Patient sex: M
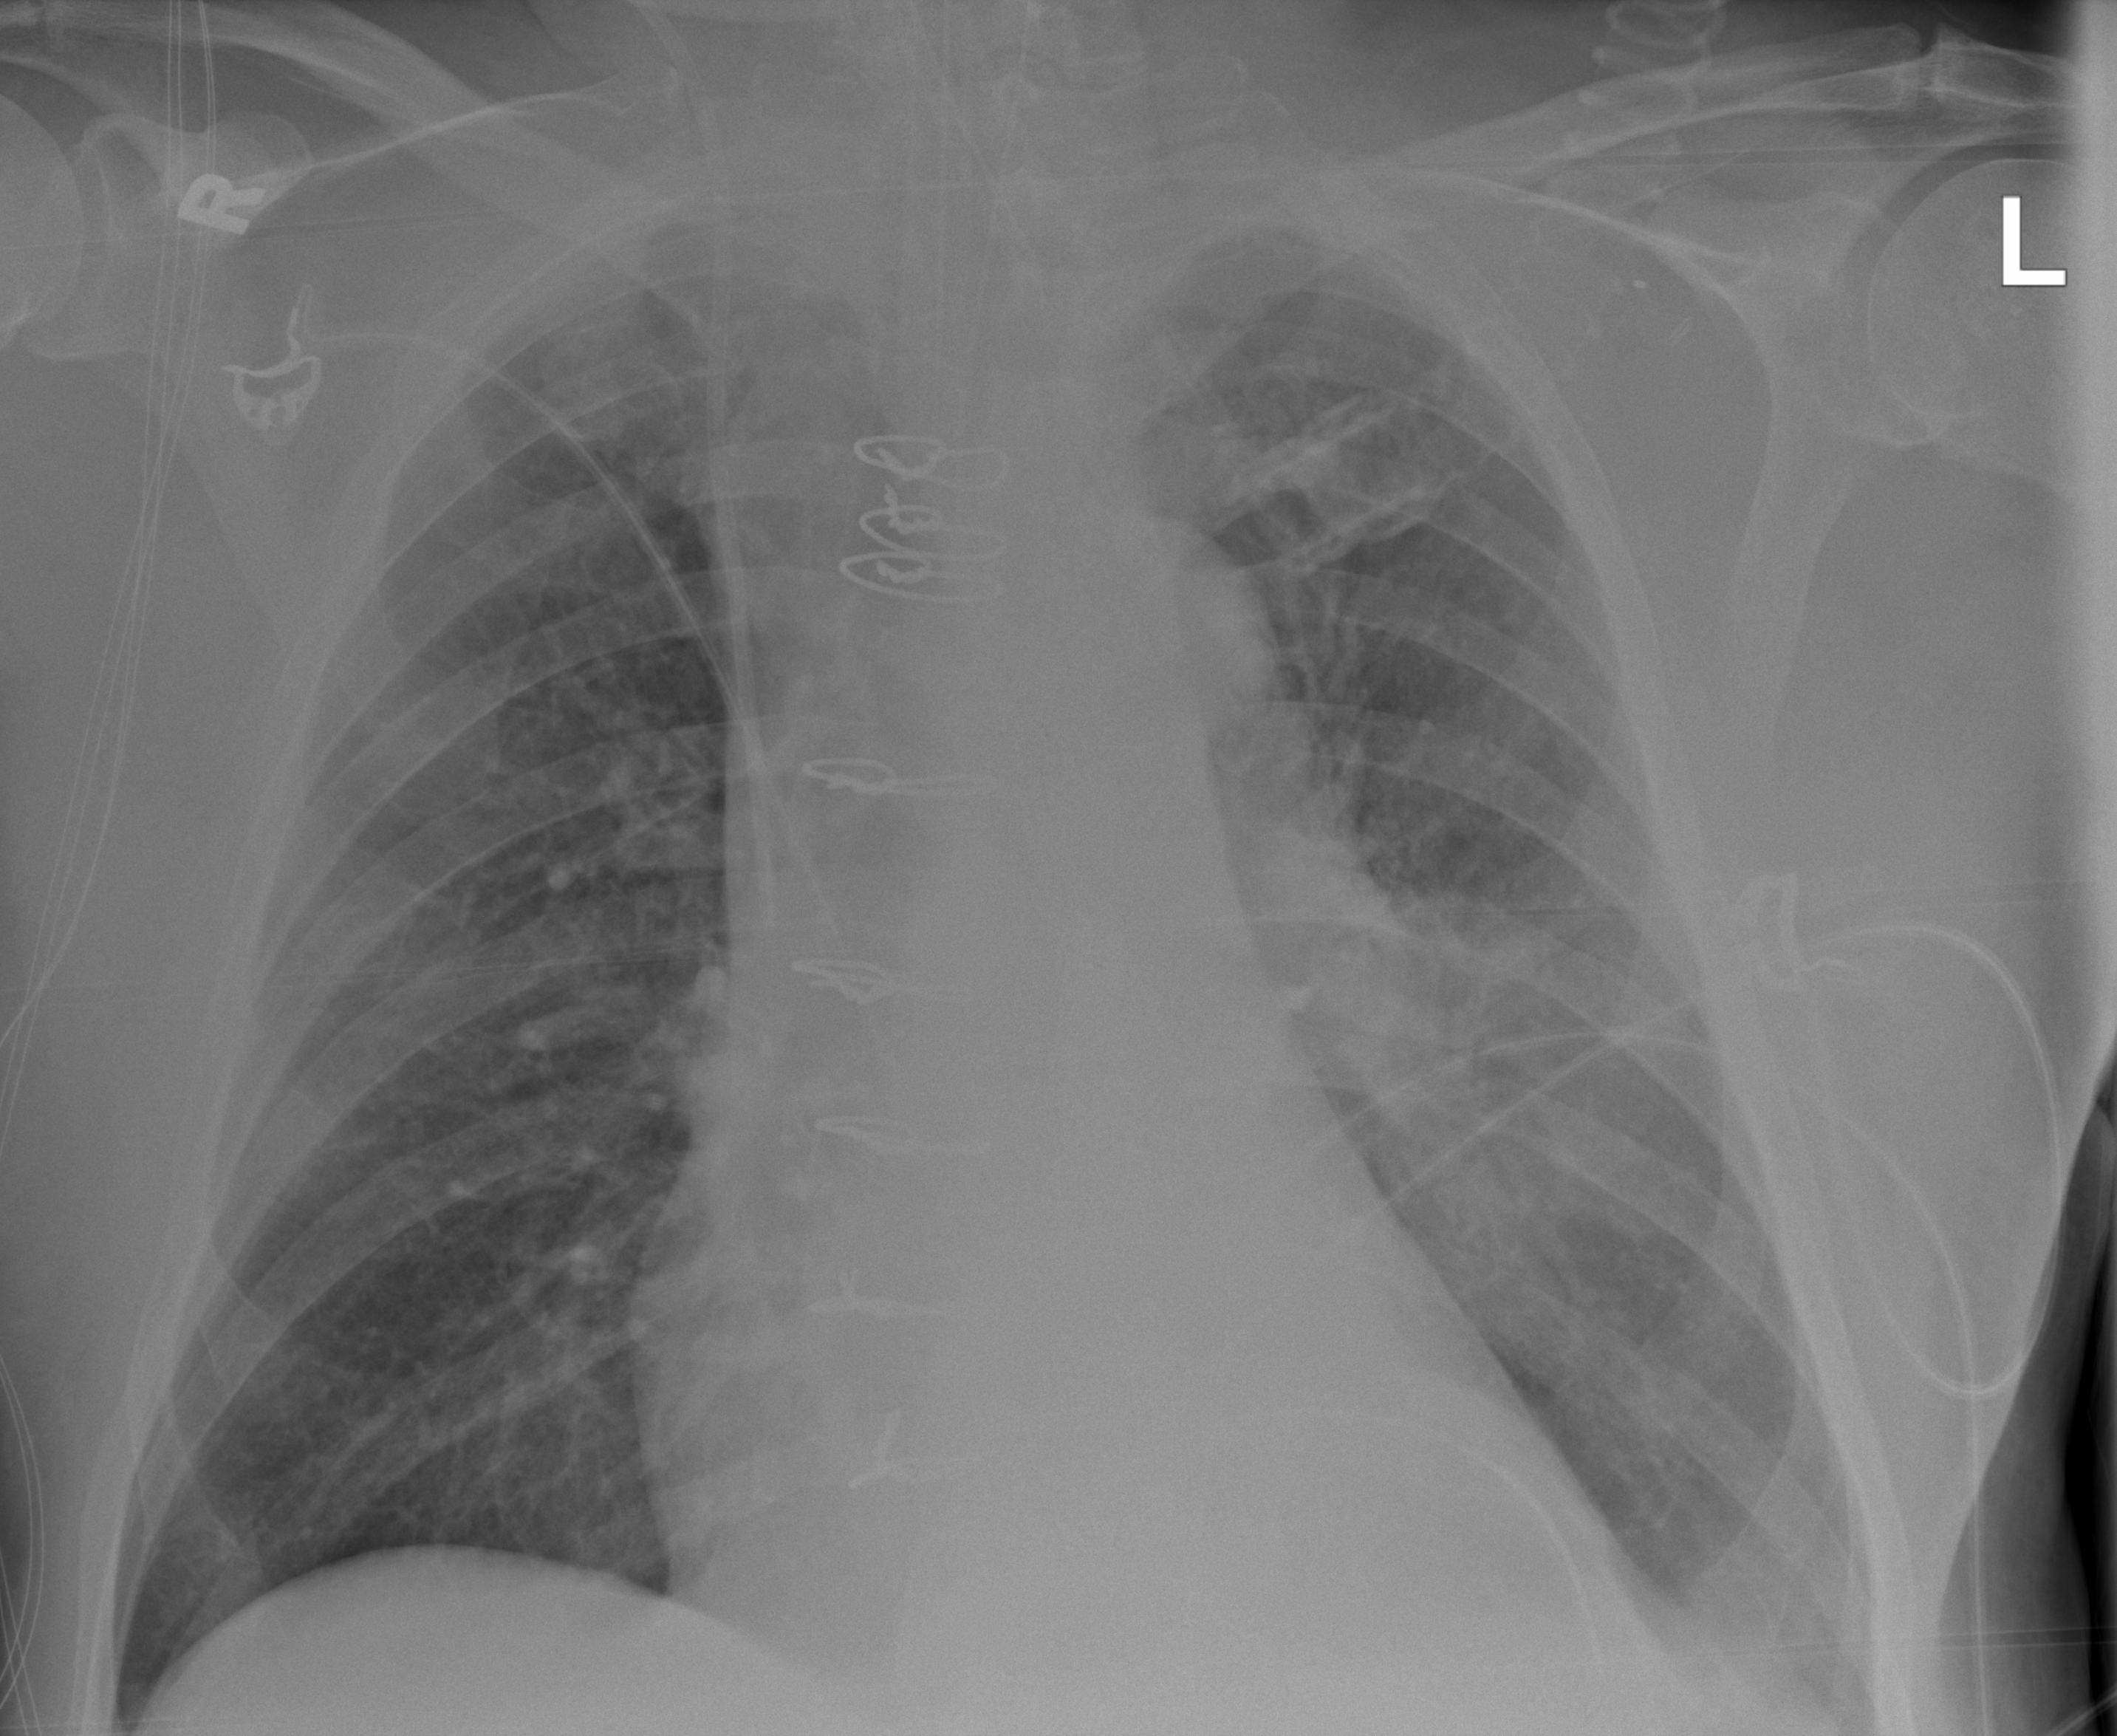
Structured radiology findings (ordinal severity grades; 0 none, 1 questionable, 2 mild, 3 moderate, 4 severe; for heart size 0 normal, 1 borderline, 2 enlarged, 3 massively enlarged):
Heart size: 1
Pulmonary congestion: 0
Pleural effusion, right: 0
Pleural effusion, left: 2
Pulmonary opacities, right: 0
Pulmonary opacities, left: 0
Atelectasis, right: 0
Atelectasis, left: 2